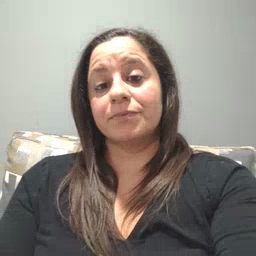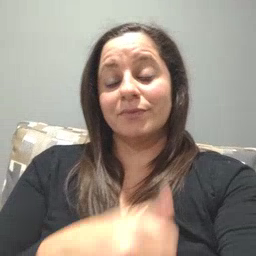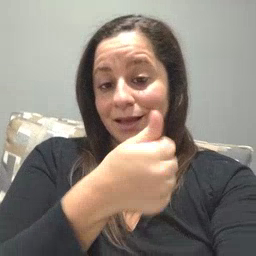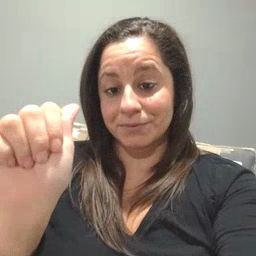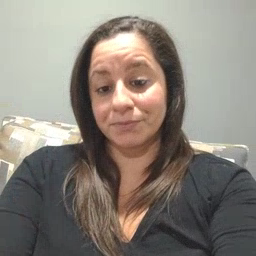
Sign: any